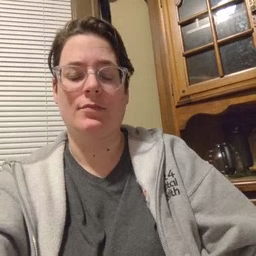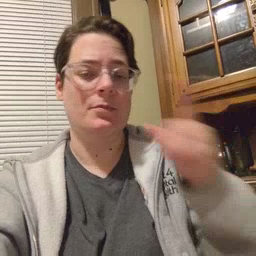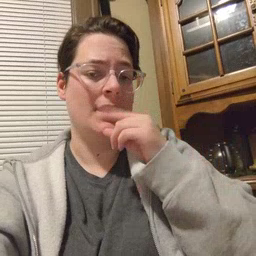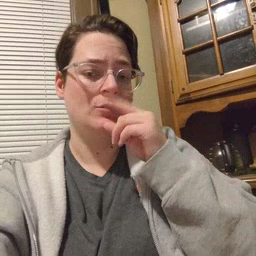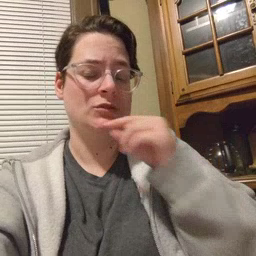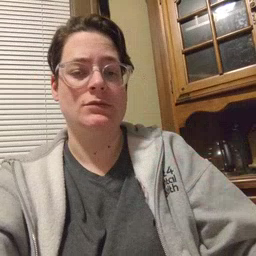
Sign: mouse